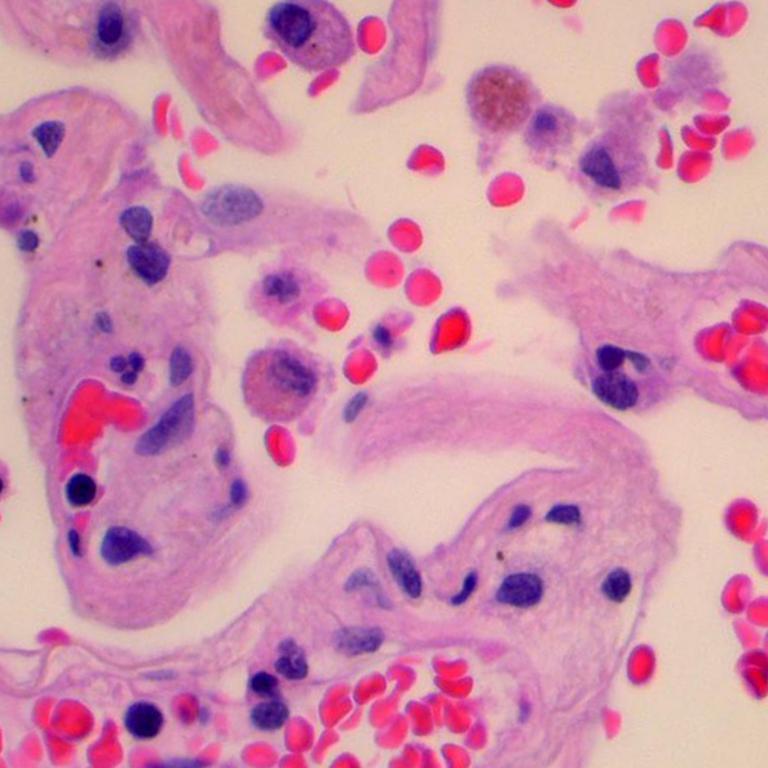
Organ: lung
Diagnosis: benign